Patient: sex M, age 56
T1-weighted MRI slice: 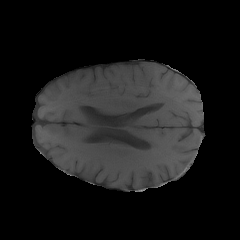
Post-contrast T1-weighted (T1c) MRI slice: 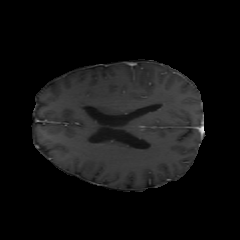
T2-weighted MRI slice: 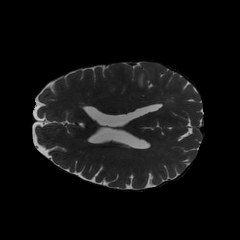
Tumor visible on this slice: yes
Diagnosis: Glioblastoma, IDH-wildtype
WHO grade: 4